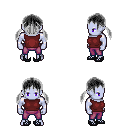
a pixel art fantasy rpg character, male body template, dark elf, purple skin, maroon sleeveless shirt, magenta pants, gray twin-tailed hairstyle, ghillies, four views (front, back, left, right), 2x2 character sprite sheet, small pixel art, hard edges, no anti-aliasing